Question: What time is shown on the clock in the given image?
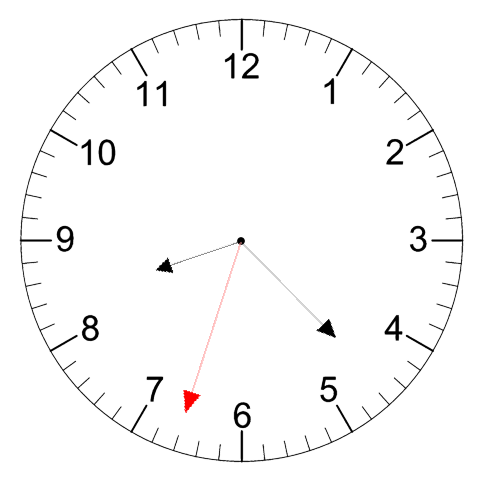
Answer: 08:22:33